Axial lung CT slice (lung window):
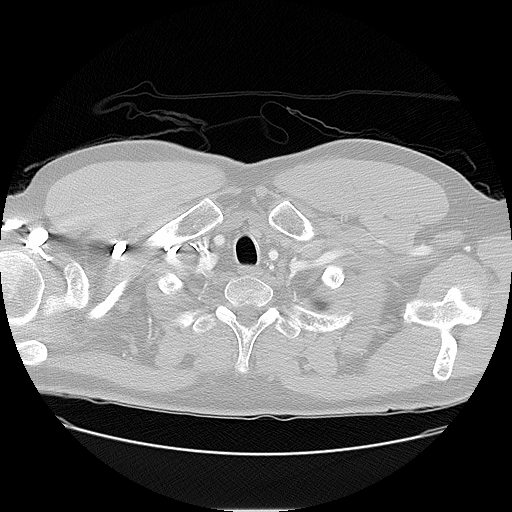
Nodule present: no